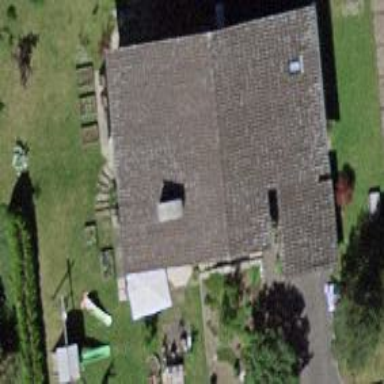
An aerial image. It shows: Detached building.